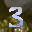
Label: 3